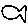
Label: fish